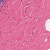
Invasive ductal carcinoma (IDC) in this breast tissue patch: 0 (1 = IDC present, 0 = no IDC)